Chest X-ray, PA view. Patient: 44 years old, sex M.
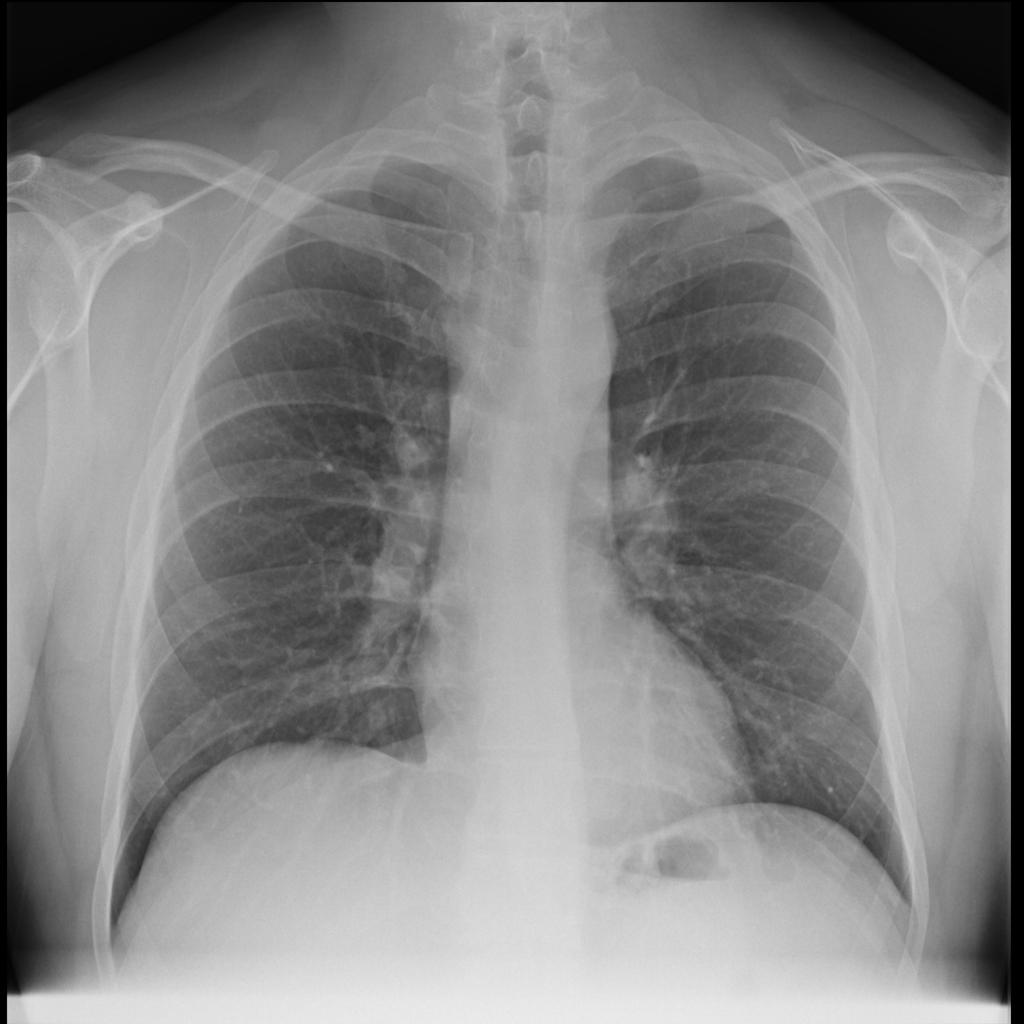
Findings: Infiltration